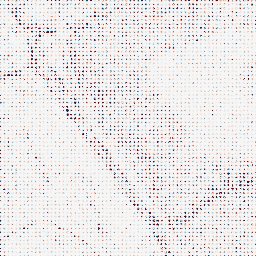
Category: wavelet
Decomposition family: wavelet_dwt
Decomposition parameters: wavelet: db4
level: 1
Upsampling method: sinc_blackman
Upsampling parameters: scale: 8
kernel_size: 4
Upsampling scale: 8